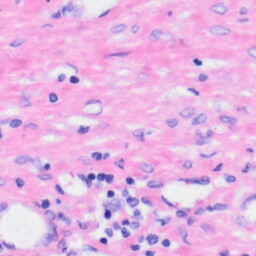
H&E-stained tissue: Liver